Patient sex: M
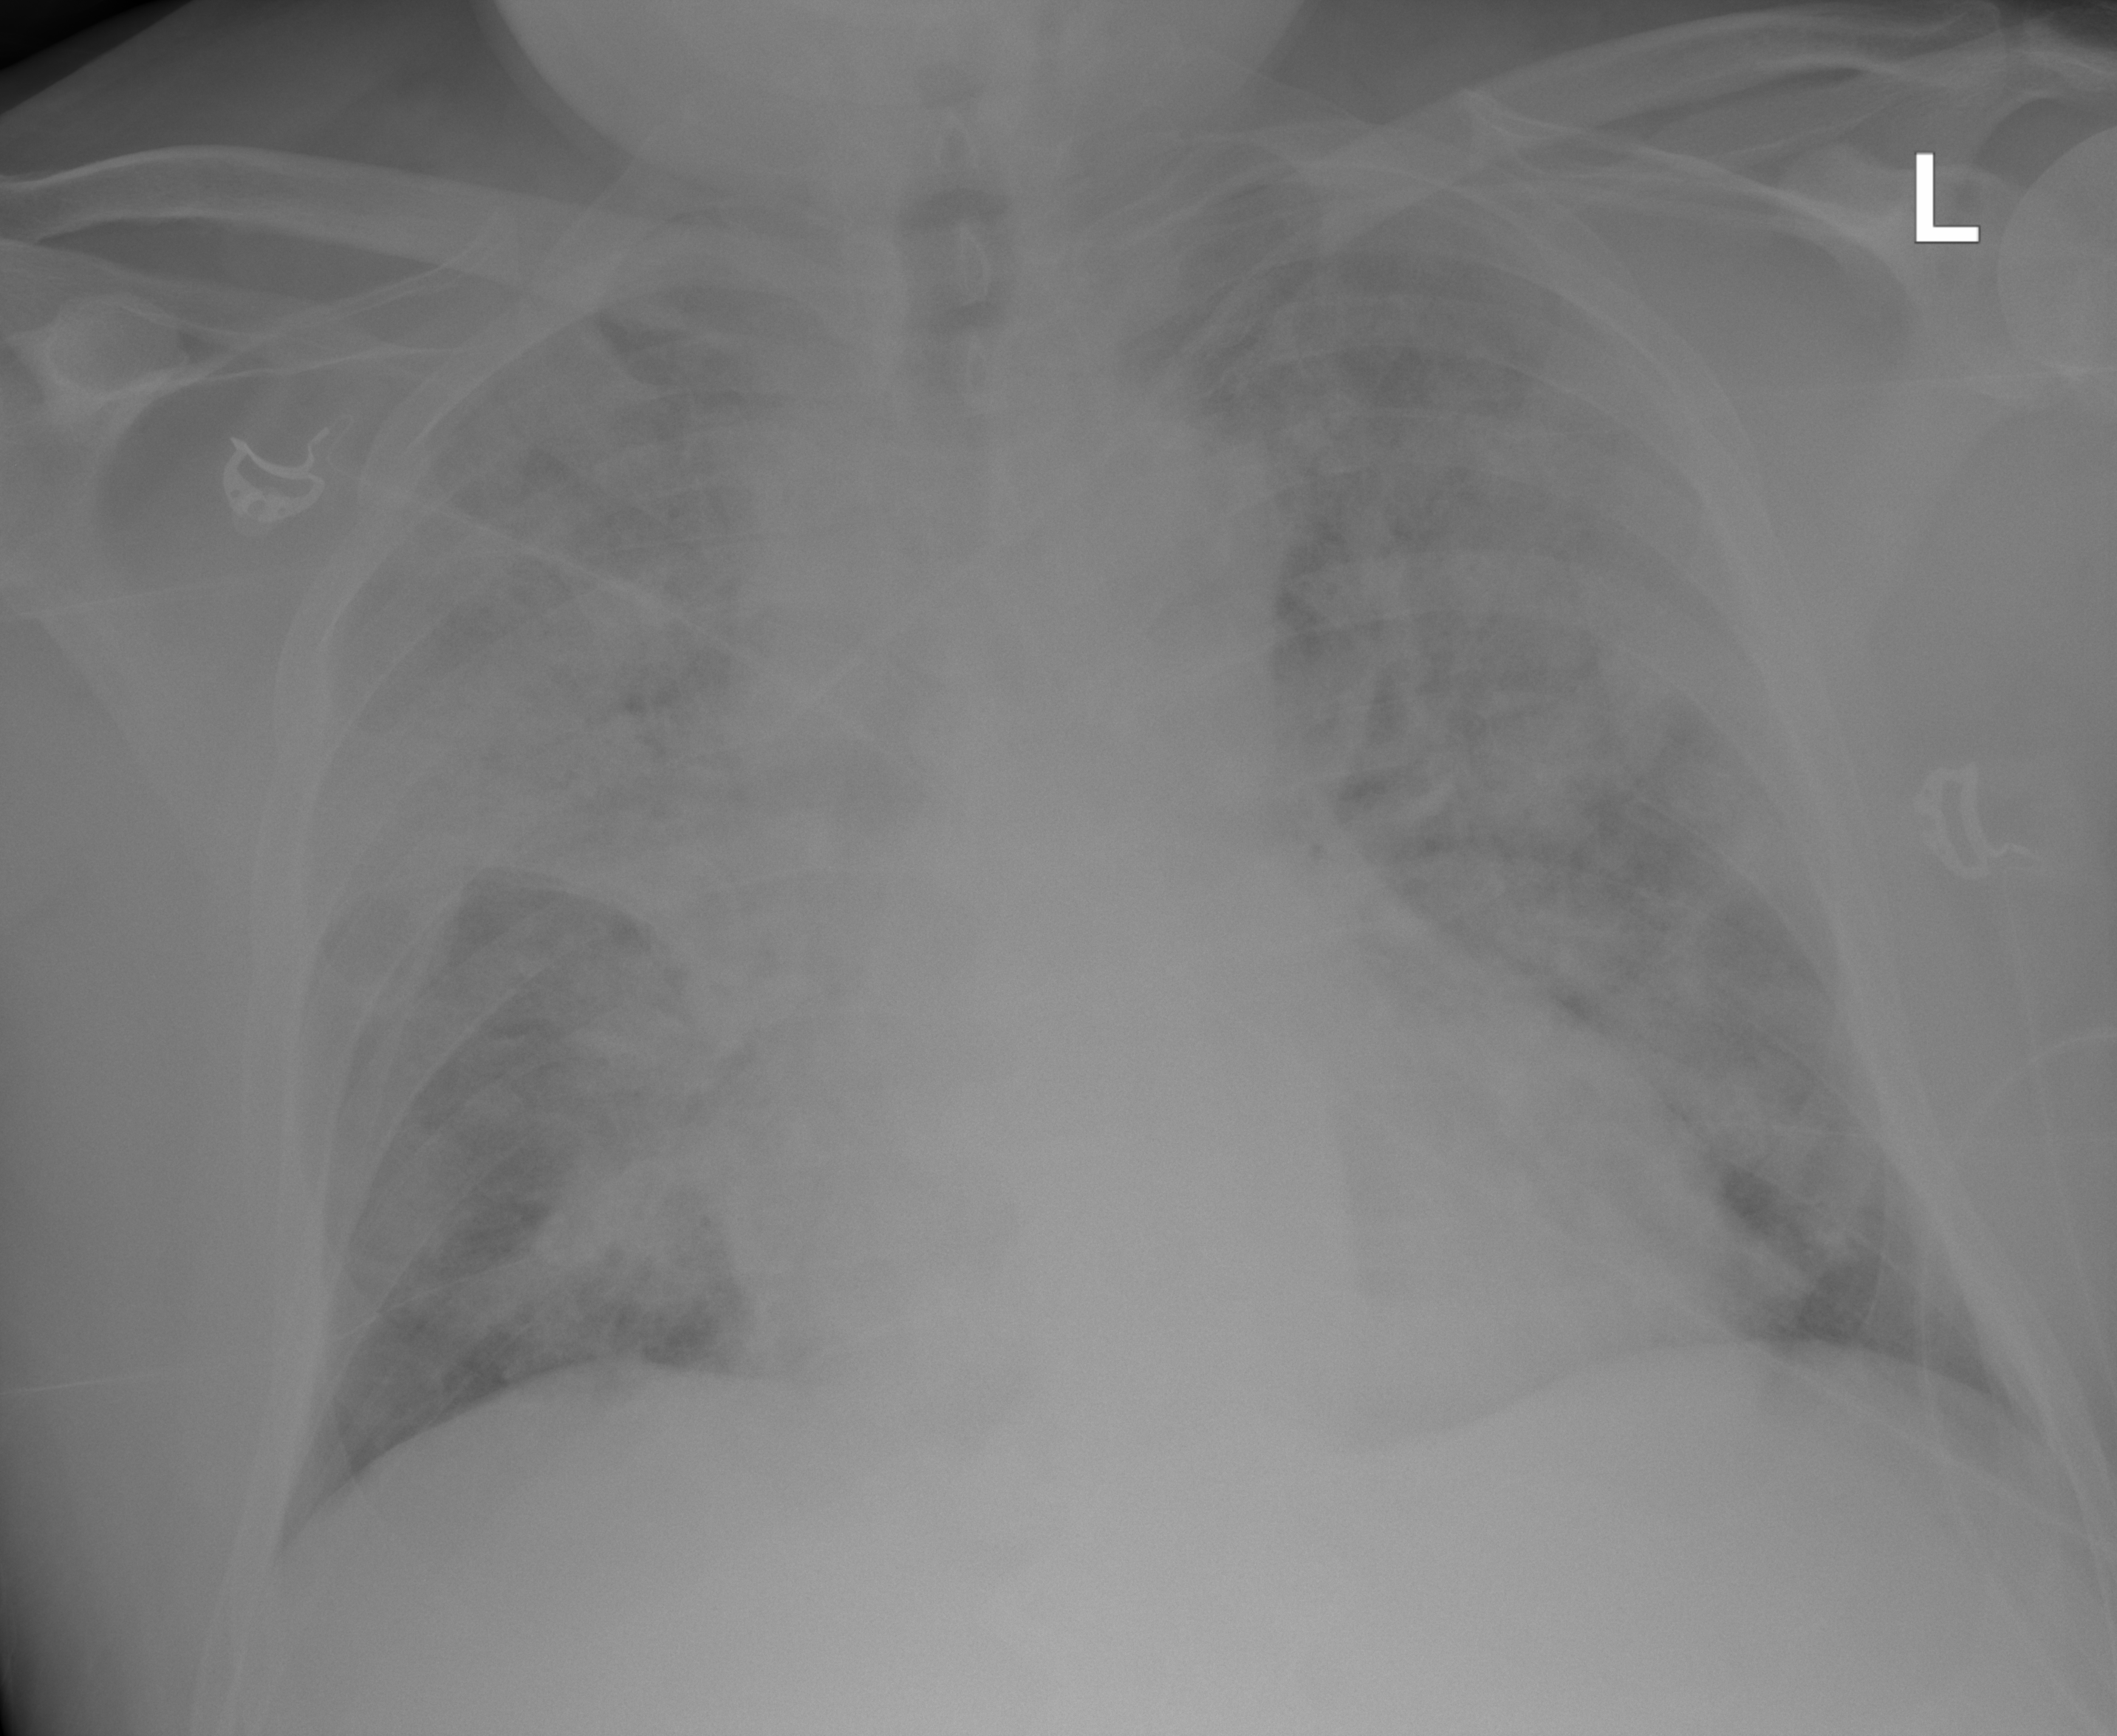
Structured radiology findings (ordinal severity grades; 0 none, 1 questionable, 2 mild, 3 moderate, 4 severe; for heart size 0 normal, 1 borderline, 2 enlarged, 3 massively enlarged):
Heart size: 2
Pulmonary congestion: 3
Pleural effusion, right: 0
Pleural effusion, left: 0
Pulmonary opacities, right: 3
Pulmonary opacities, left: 3
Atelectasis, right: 3
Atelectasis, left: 3